Question: I tried to write this very simple code to find the problem without any variables, but I can't. If I copy the same query in the sqldeveloper it works.
The ServerVersion still shows up correctly in the messagebox.
The function is called like: 'new Dal().testCon();'
'''
public OracleConnection con;
public Dal()
{
con = new OracleConnection();
con.ConnectionString = "User Id=satan;Password=666;Data Source=MyDB";
}
public void testCon()
{
con.Open();
MessageBox.Show(con.ServerVersion);
OracleCommand cmd = new OracleCommand("insert into myuser values(1,'Pornstar','xxx',18);", con);
cmd.ExecuteNonQuery();
con.Close();
}
'''

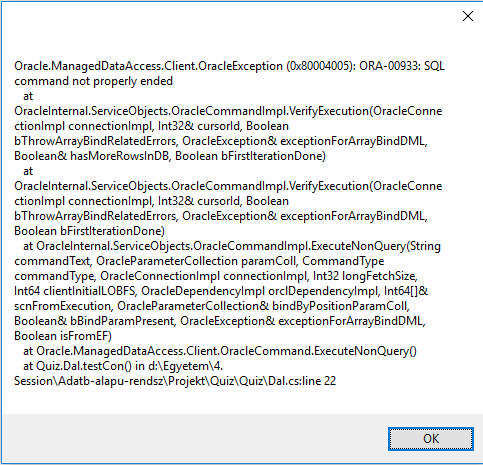
Answer: The error is caused by including the semicolon in the SQL. Change your query string to '"insert into myuser values(1,'Pornstar','xxx',18)"'.
I'd also recommend moving the connection into the 'testCon' method, like so:
'''
private const string ConnectionString = "User Id=satan;Password=666;Data Source=MyDB";
public Dal()
{
}
public void testCon()
{
using (OracleConnection connection = new OracleConnection(ConnectionString))
{
OracleCommand cmd = new OracleCommand("insert into myuser values(1,'Pornstar','xxx',18)", connection);
cmd.Connection.Open();
MessageBox.Show(connection.ServerVersion);
cmd.ExecuteNonQuery();
}
}
'''